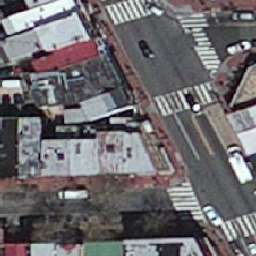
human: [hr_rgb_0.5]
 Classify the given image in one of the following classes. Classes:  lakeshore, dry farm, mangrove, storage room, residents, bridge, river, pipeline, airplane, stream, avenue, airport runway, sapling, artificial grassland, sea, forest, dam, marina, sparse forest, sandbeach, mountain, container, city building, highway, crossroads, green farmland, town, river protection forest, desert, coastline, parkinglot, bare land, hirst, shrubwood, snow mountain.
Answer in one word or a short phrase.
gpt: city building